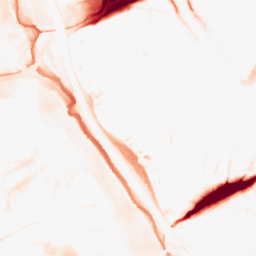
Category: morphological
Decomposition family: tophat
Decomposition parameters: size: 20
mode: black
Upsampling method: fft_zeropad
Upsampling parameters: scale: 8
Upsampling scale: 8